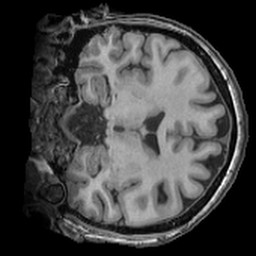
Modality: T1w
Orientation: coronal
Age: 50
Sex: female
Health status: ill
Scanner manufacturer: ge
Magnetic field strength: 3 T
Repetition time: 0.008164 s
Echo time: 0.003184 s